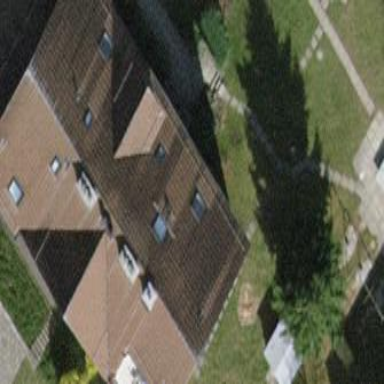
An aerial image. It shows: Building with tile roof.